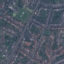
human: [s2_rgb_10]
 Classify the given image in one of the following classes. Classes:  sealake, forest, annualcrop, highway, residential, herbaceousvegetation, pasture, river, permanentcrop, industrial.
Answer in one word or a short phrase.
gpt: Residential